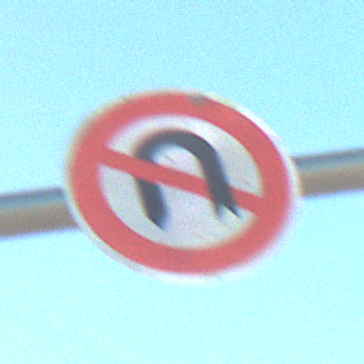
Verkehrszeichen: VerbotWenden
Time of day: SunriseSunset
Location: Outdoor (Beach)
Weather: Clear
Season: NotSpecified
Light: Natural